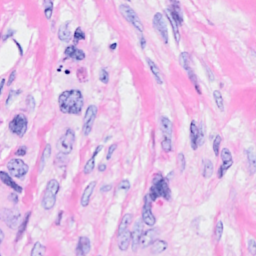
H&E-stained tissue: Breast